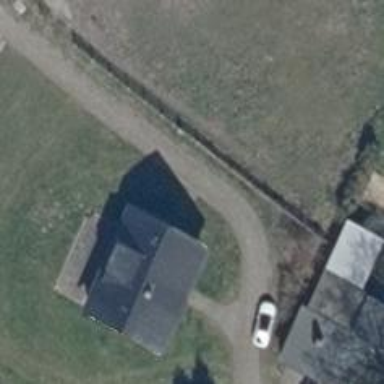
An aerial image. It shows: Simple house.